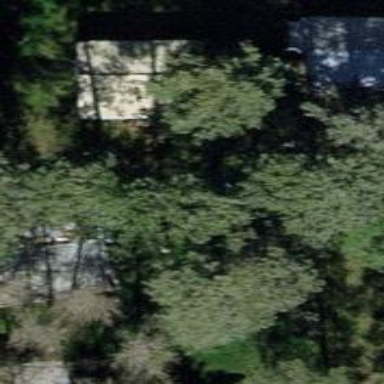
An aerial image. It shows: Mixed leaf type tree in natural setting.